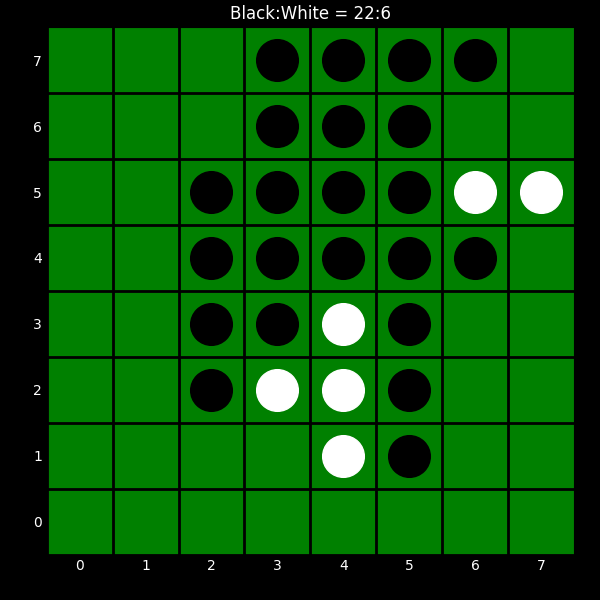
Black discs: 22
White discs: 6